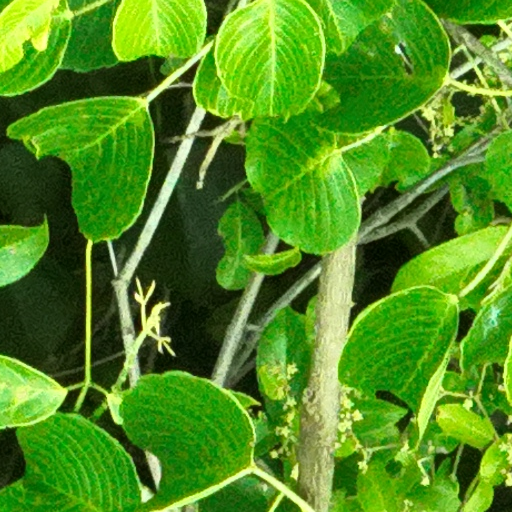
Species: Hura crepitans
GBIF accepted scientific name: Hura crepitans
Crown area (m\u00b2): 319.617